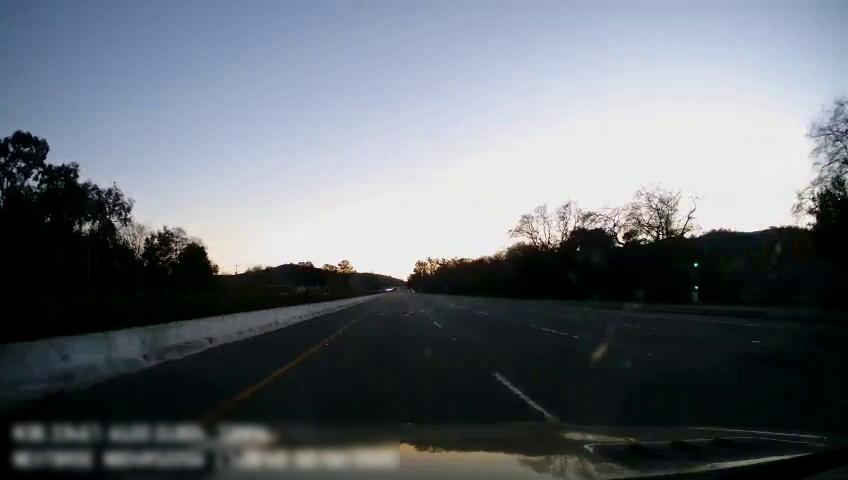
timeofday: Day
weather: Cloudy
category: Drivable Space
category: Lanes | Current Lane
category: Lanes | Current Lane
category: Lanes | Alternate Lane
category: Lanes | Alternate Lane